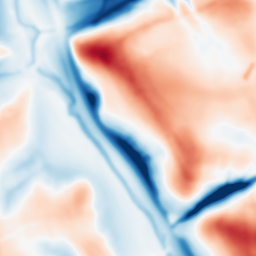
Category: multiscale
Decomposition family: dog_multiscale
Decomposition parameters: sigma_ratio: 1.6
n_scales: 5
base_sigma: 2
Upsampling method: sinc_blackman
Upsampling parameters: scale: 2
kernel_size: 16
Upsampling scale: 2